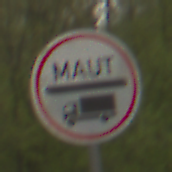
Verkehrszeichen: Mautpflicht
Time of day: MorningAfternoon
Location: Outdoor (Nature)
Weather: Overcast
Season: NotSpecified
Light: Natural